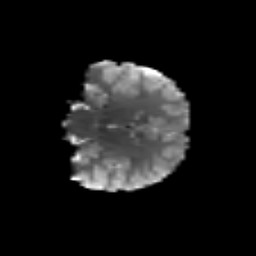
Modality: T2w
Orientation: coronal
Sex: male
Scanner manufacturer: siemens
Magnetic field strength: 3 T
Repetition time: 5 s
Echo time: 0.071 s